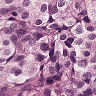
Metastatic tissue present: yes